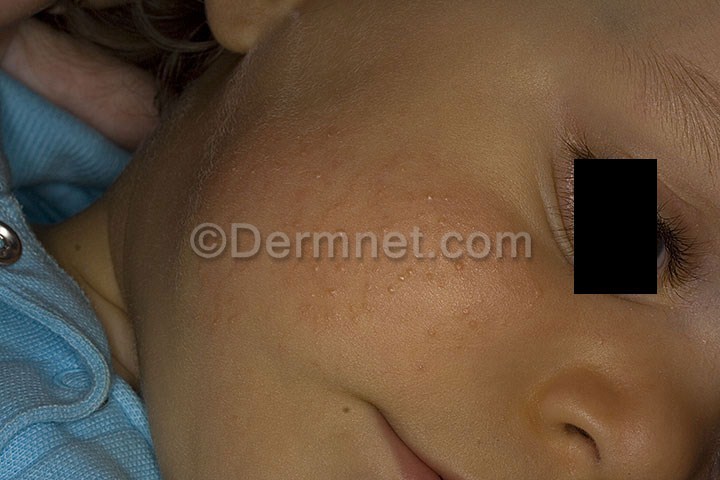
Disease: Atopic Dermatitis Photos